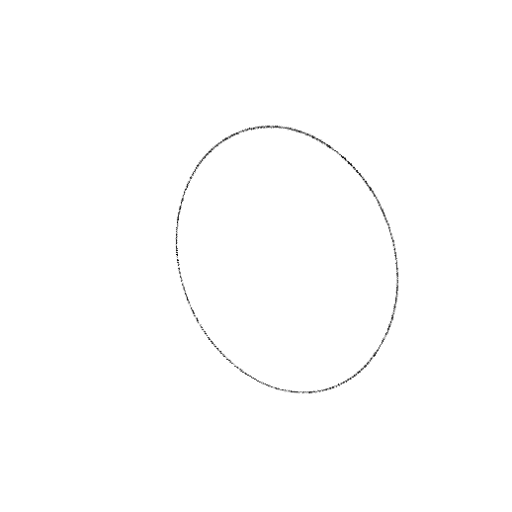
Crossing number: 0